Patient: sex M, age 45
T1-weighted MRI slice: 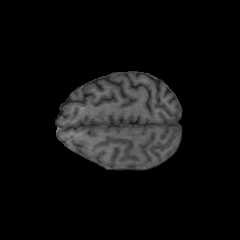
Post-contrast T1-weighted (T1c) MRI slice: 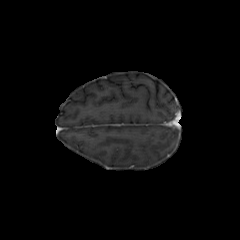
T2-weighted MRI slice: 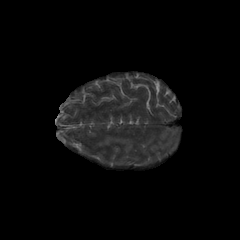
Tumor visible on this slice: no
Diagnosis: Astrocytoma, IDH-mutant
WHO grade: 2